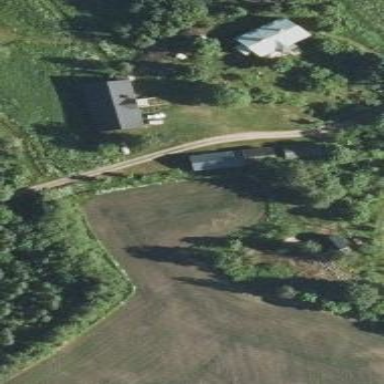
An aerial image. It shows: Farmyard area.